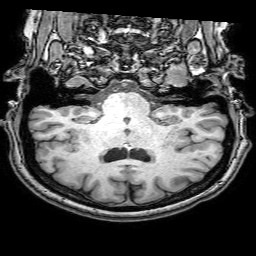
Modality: T1w
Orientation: sagittal
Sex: female
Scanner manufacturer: philips
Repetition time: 0.008139 s
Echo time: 0.00372 s